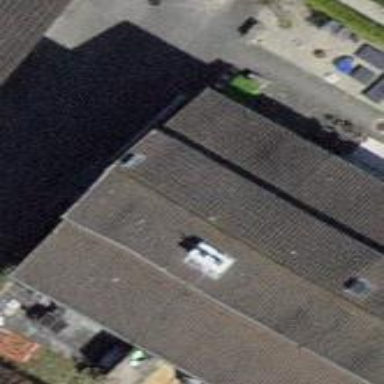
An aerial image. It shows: Terrace building.